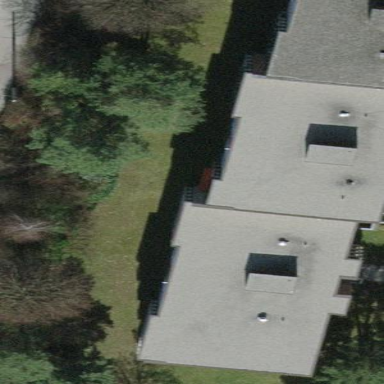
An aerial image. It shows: Flat-roofed apartment building.